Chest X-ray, PA view. Patient: 66 years old, sex M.
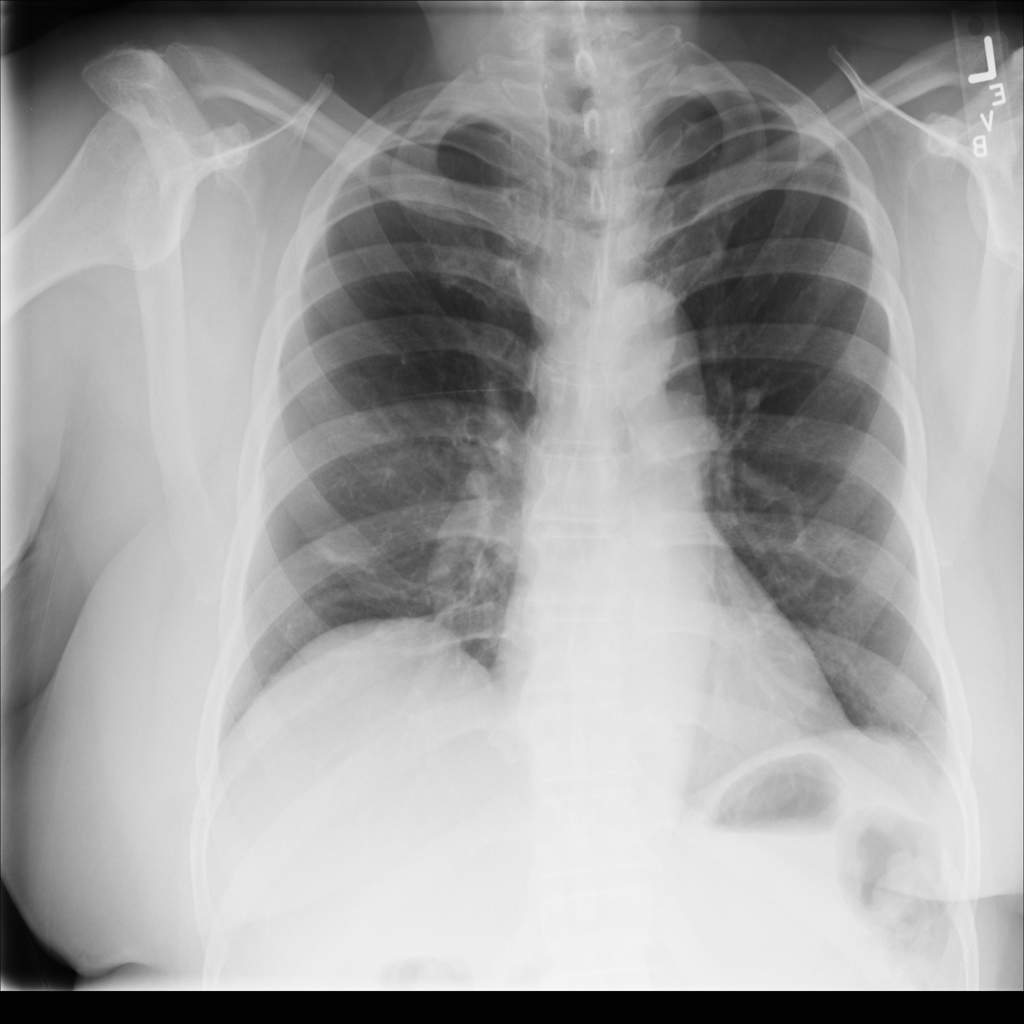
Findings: Atelectasis